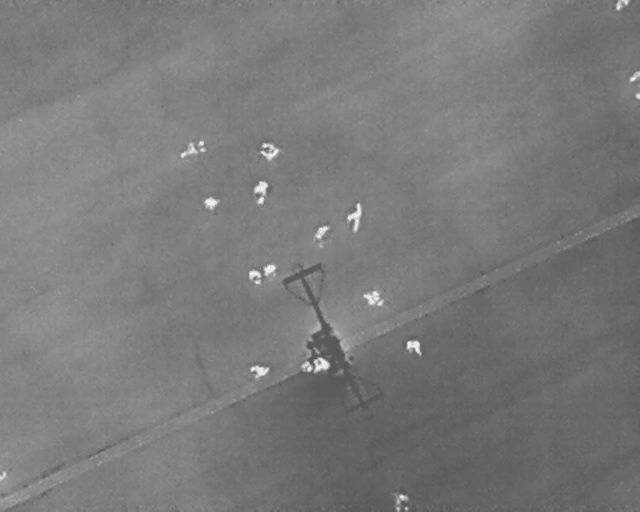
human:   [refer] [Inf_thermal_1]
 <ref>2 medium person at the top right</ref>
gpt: <box>[[96, 0, 98, 2, 2], [97, 13, 100, 15, 2]]</box>

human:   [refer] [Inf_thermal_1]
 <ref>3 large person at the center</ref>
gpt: <box>[[38, 36, 42, 38, 8], [52, 41, 57, 44, 2], [56, 55, 59, 60, 24]]</box>

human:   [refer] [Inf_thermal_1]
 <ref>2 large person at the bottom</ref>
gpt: <box>[[39, 70, 41, 74, 2], [61, 95, 64, 99, 2]]</box>

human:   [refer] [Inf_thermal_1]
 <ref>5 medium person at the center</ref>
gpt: <box>[[31, 37, 33, 41, 2], [48, 44, 51, 46, 39], [38, 52, 40, 55, 2], [41, 50, 42, 54, 150], [63, 65, 65, 69, 2]]</box>